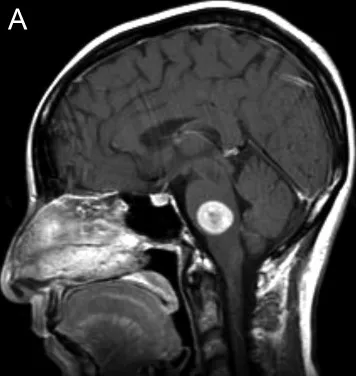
MRI study of the patient's metastatic lesion. Initial sagittal.
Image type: radiology (mri)